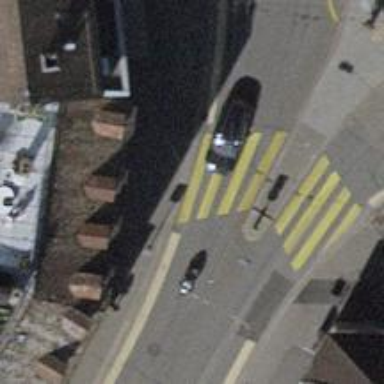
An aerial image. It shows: Tertiary road with asphalt surface and trolley wires.